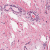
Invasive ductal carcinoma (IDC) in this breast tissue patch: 0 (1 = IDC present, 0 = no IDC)